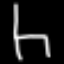
Label: chair